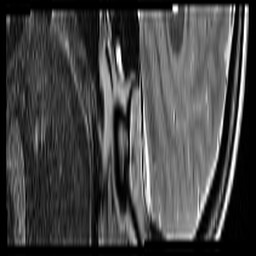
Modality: T2w
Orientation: sagittal
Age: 24
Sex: female
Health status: ill
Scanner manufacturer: siemens
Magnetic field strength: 3 T
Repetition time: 5 s
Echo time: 0.085 s